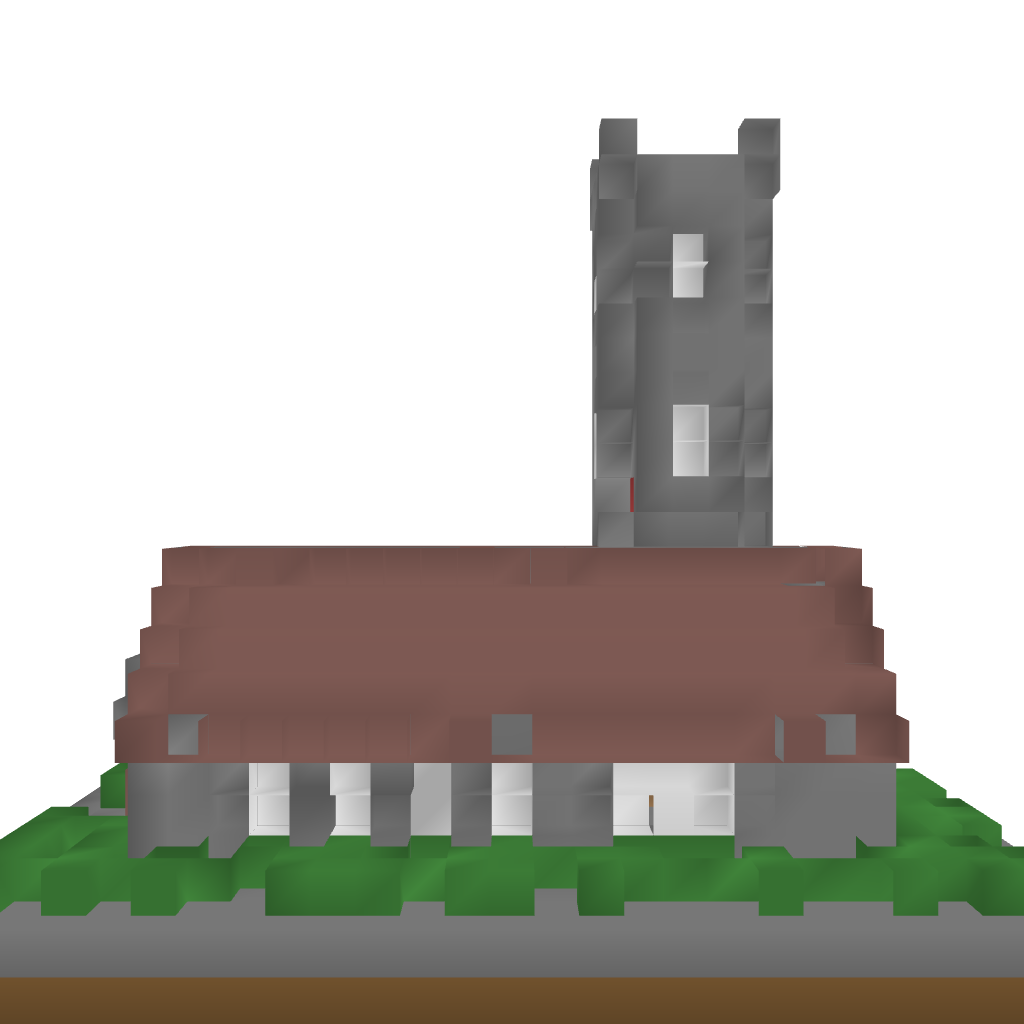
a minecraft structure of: Church With Cemetery [Updated for 1.7] bad low quality